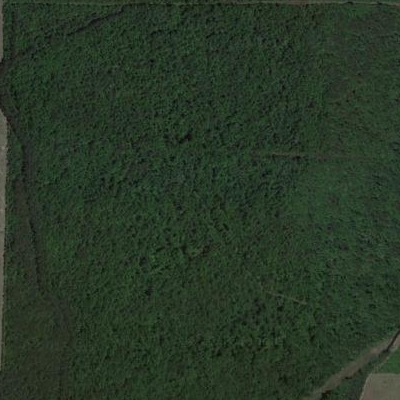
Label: eForest